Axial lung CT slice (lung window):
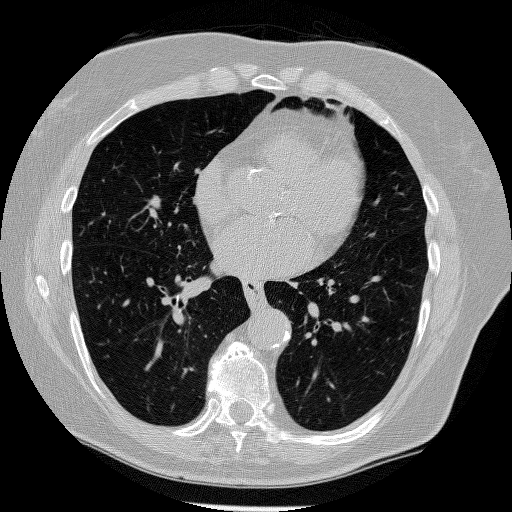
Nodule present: no